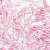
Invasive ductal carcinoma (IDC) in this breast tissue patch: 0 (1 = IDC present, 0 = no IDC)